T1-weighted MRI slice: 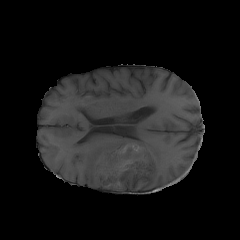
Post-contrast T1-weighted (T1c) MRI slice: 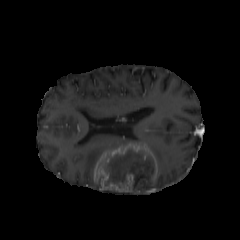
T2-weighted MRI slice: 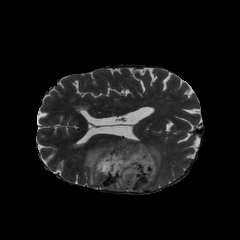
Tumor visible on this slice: yes